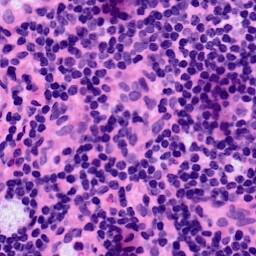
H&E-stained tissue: LymphNode